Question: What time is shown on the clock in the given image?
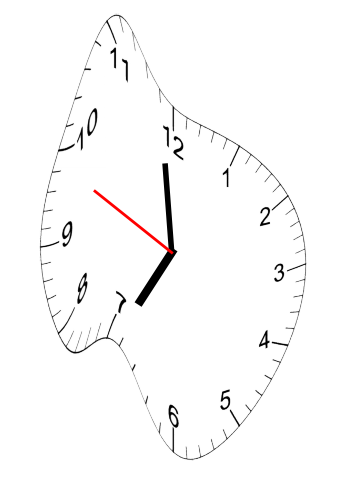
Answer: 06:58:49